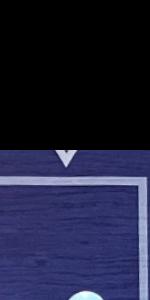
Label: Empty